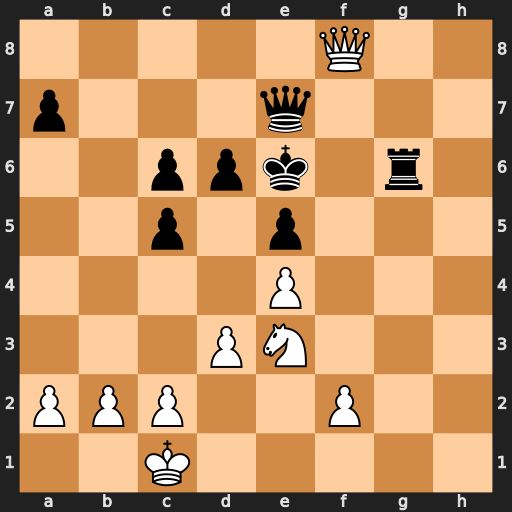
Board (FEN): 5Q2/p3q3/2ppk1r1/2p1p3/4P3/3PN3/PPP2P2/2K5
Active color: w
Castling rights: -
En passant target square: -
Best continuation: Qf5#